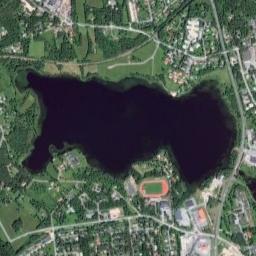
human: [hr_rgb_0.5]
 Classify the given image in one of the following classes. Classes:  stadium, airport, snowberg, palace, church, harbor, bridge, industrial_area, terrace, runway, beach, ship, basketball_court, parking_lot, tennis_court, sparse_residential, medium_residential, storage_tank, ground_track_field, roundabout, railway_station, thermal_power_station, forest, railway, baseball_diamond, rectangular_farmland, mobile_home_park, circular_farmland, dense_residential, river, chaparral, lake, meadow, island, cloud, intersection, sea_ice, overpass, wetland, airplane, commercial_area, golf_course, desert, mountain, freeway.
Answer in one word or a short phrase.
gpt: lake